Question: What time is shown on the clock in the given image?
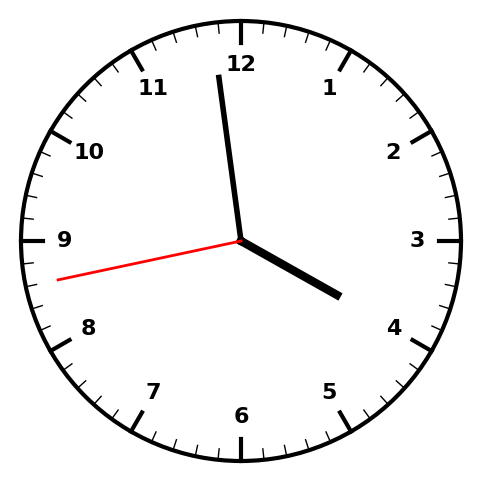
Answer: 03:58:43